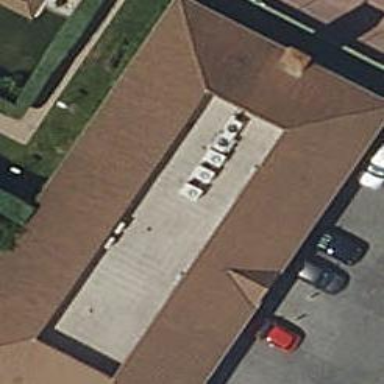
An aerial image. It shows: Convenience shop.